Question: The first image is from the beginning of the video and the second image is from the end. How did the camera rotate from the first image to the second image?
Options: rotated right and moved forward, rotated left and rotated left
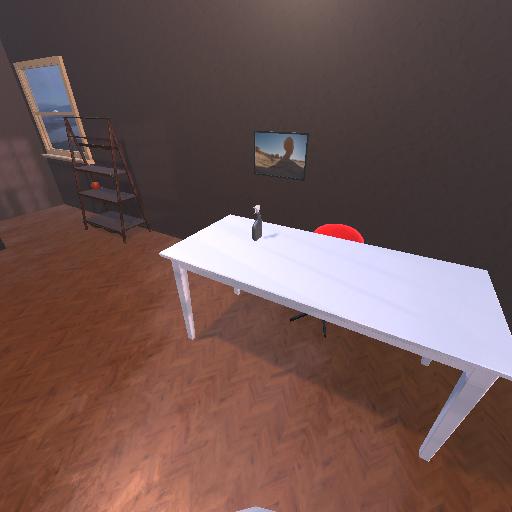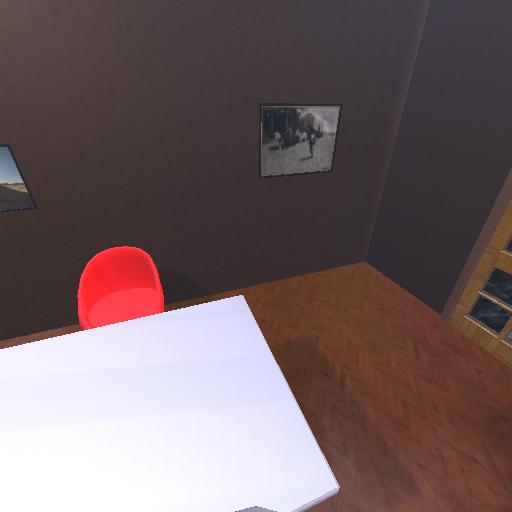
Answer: rotated right and moved forward